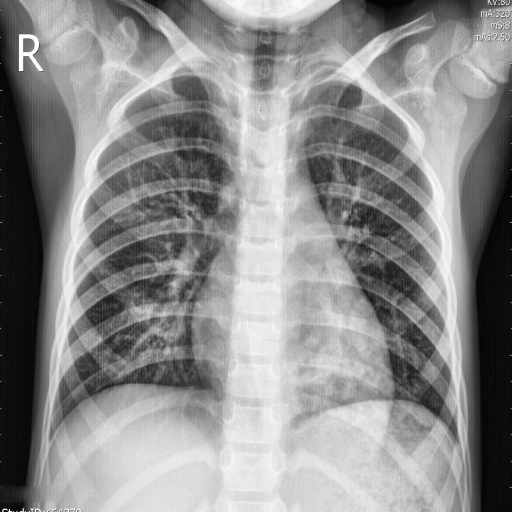
Finding: PNEUMONIA